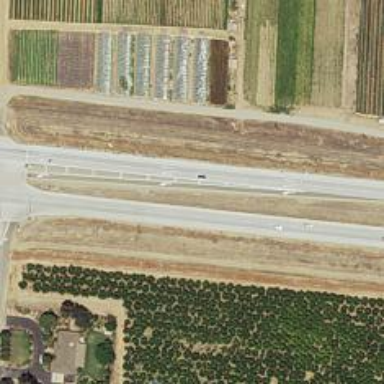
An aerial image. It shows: Primary link highway.